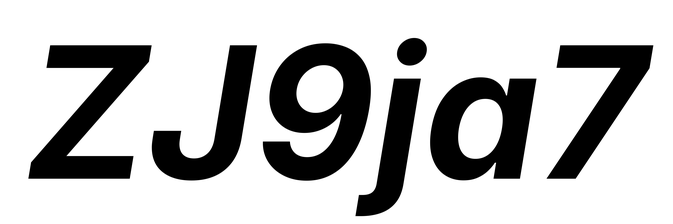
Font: Inter-Italic_Bold_Italic